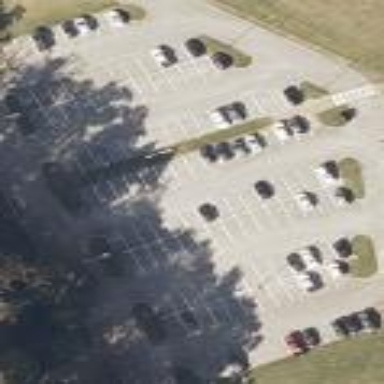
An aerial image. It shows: Paved parking area.